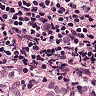
Metastatic tissue present: yes